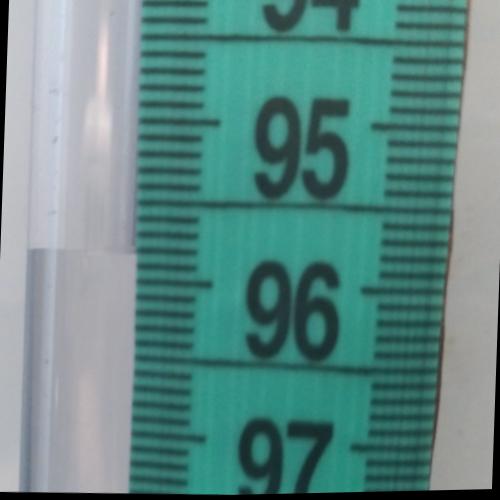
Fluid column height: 95.8 cm